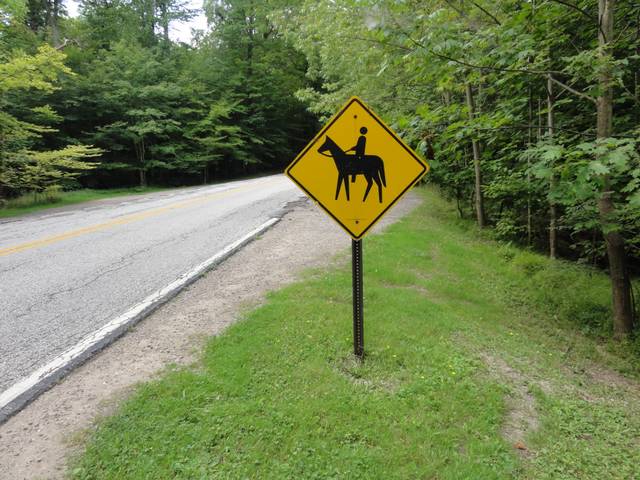
Region: United States
Coordinates: 41.565, -81.431